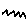
Label: zigzag